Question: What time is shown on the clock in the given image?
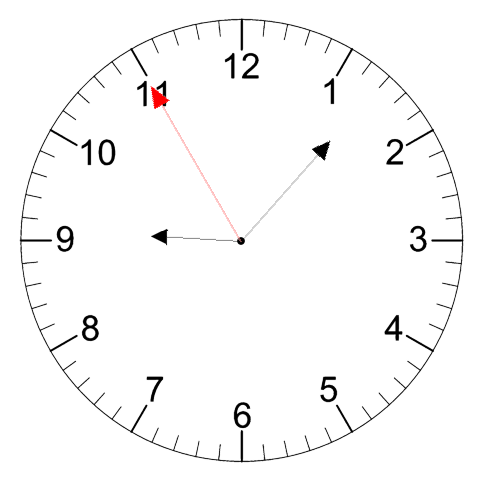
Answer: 09:06:55